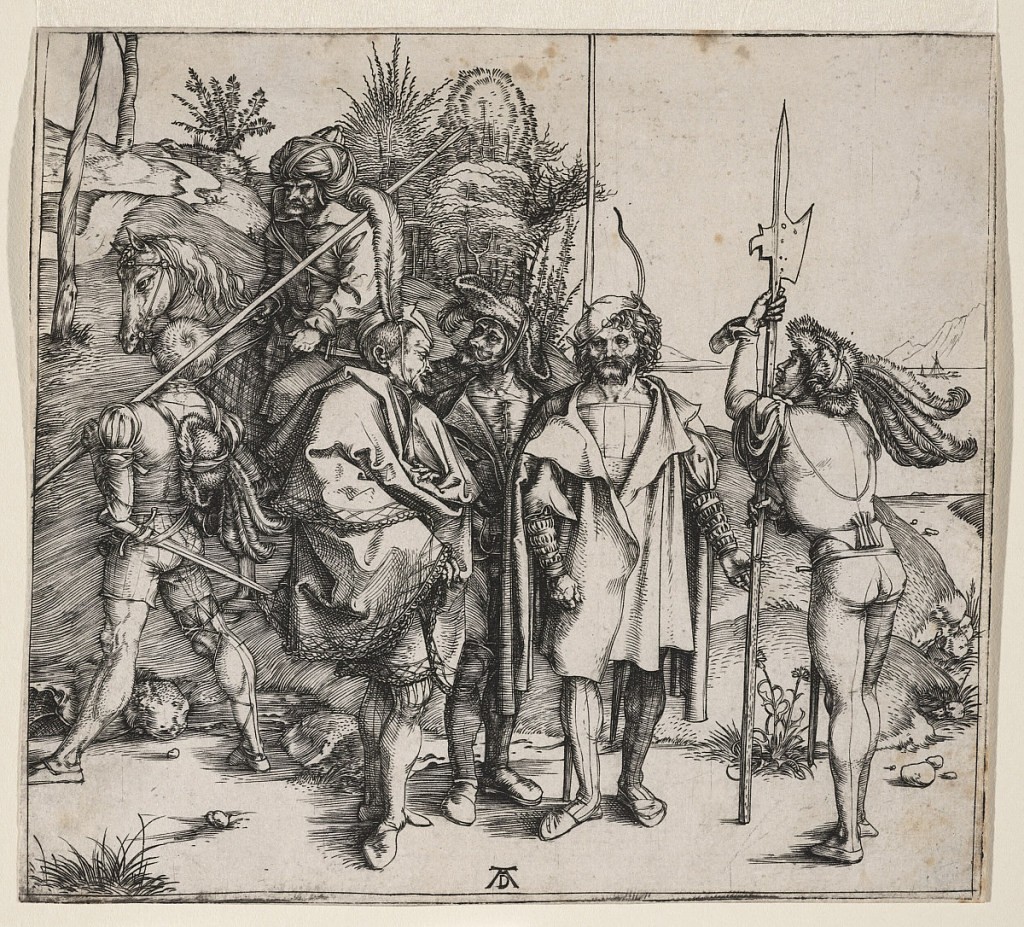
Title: Five Lansquenets and an Oriental on Horseback
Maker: Albrecht Dürer, German, 1471–1528
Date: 1495–96
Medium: Engraving on laid paper
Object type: Print
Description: Six soldiers in a landscape; three wear mantles, and a fourth, right, leans on his halberd. Left, one armed with a lance, walks beside a Turk on horseback.